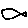
Label: fish